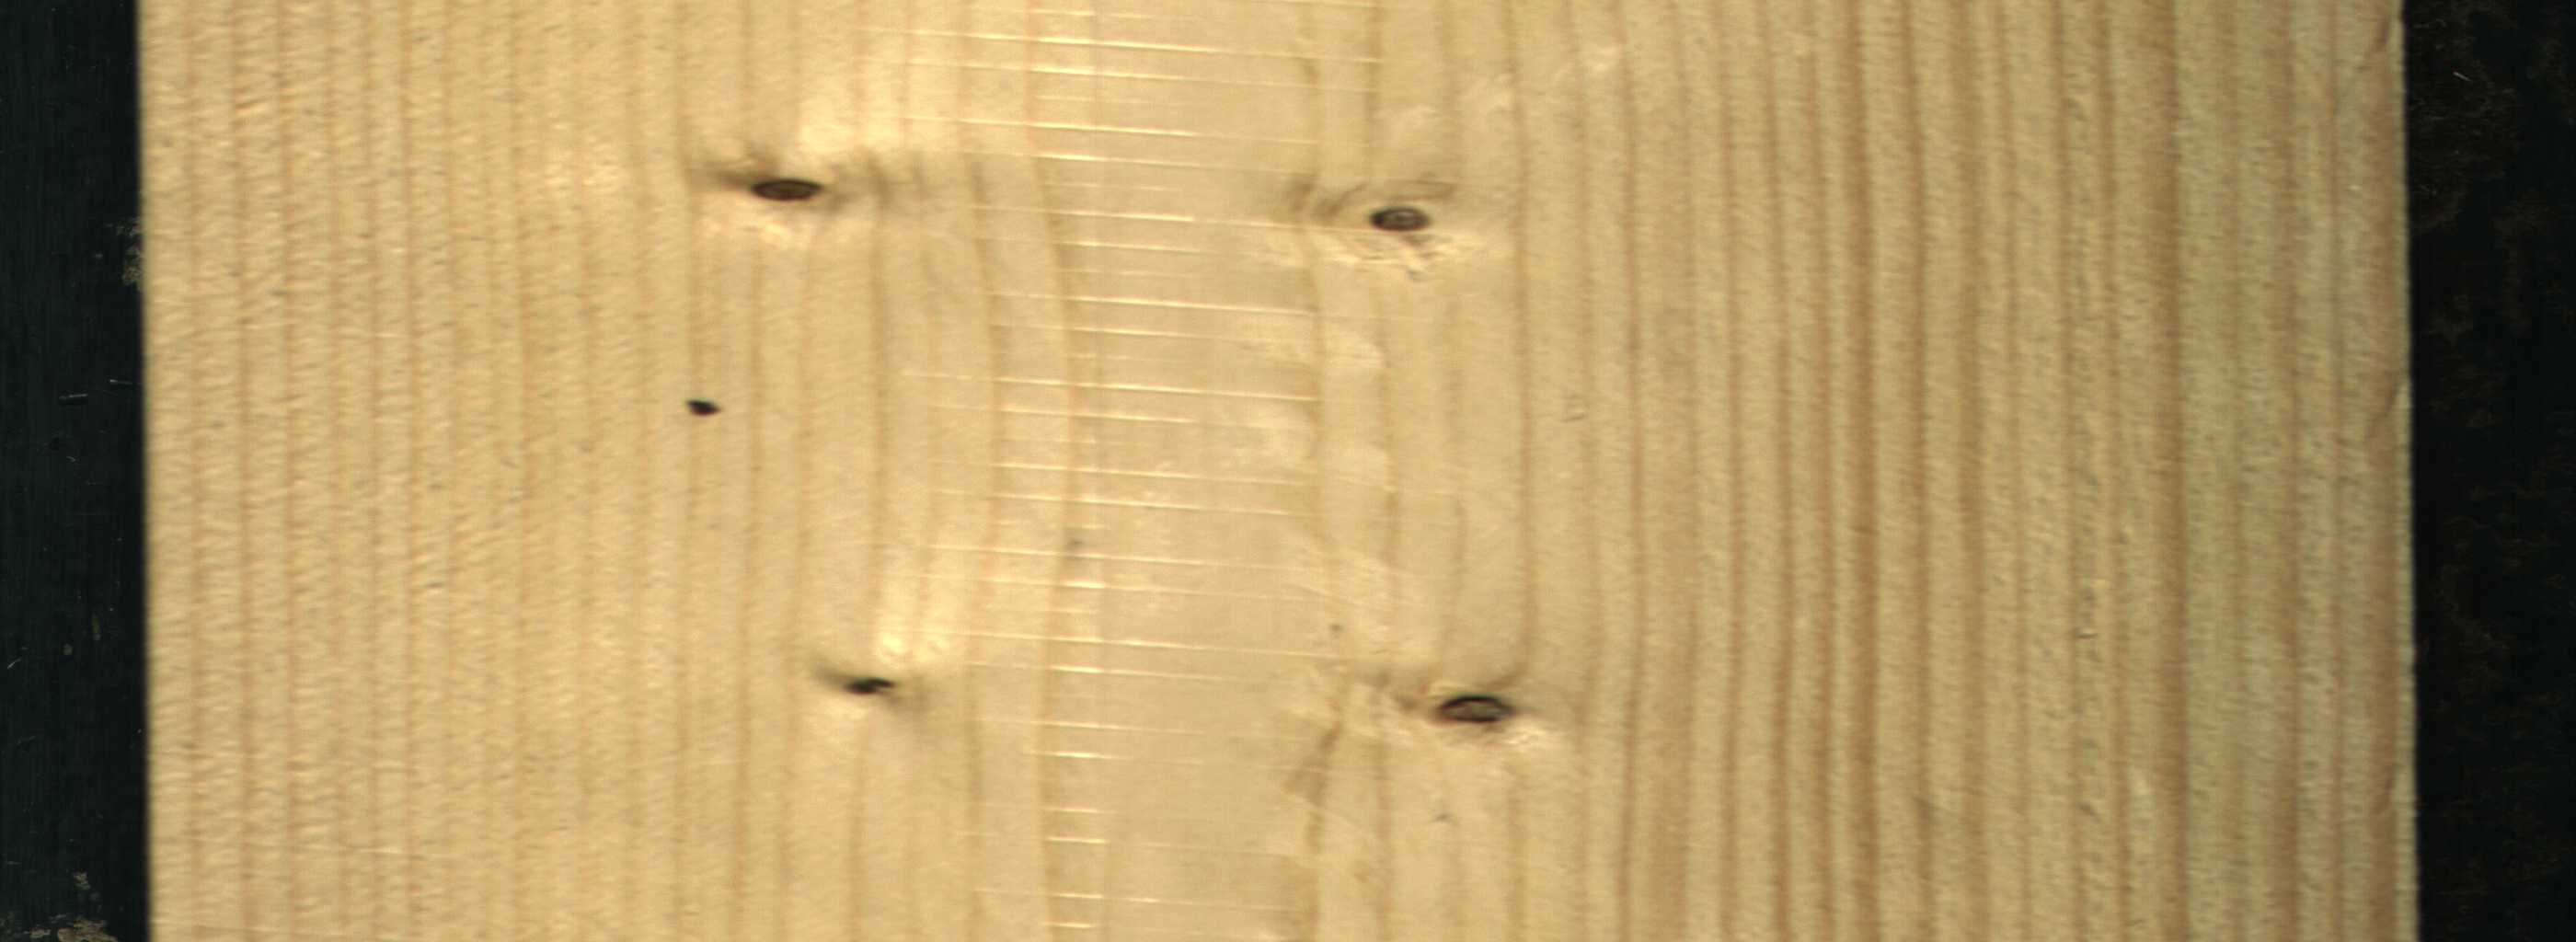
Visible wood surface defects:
Dead_Knot
Dead_Knot
Dead_Knot
Live_Knot